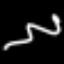
Label: squiggle